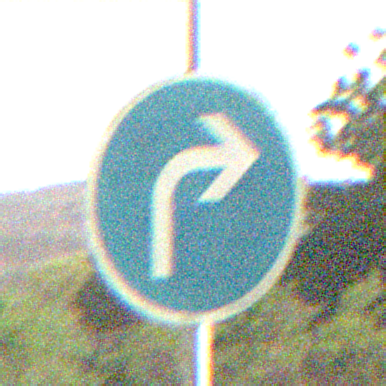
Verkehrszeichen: VorgeschriebeneFahrtrichtungRechts
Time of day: Night
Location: Outdoor (Nature)
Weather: Clear
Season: NotSpecified
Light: Natural